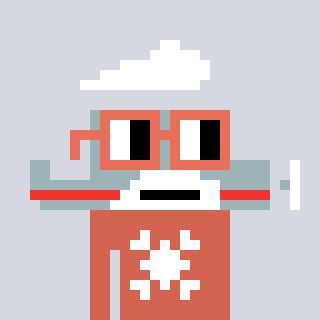
a pixel art character with square orange glasses, a plane-shaped head and a peachy-colored body on a cool background